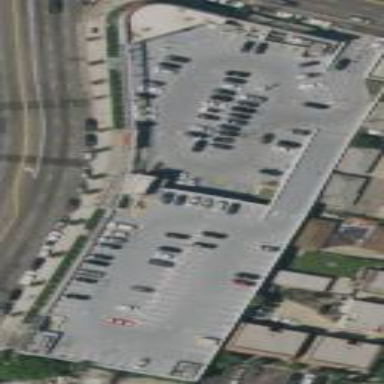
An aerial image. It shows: Retail building.